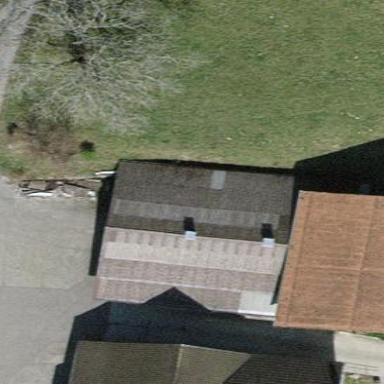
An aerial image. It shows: Farm auxiliary building.